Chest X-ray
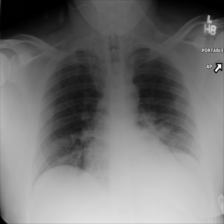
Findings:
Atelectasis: positive
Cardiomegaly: negative
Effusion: negative
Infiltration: positive
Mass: negative
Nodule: negative
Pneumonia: negative
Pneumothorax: negative
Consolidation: negative
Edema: negative
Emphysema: negative
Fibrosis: negative
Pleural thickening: negative
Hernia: negative